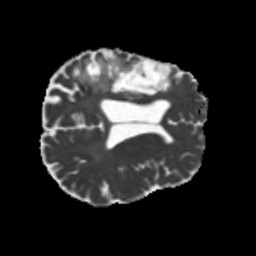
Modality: MD
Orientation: axial
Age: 54
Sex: male
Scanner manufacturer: siemens
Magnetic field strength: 3 T
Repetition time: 5.25 s
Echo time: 0.08 s